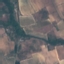
Land use / land cover: PermanentCrop